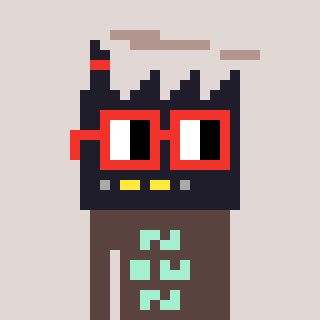
a pixel art character with square red glasses, a factory-shaped head and a darkbrown-colored body on a warm background